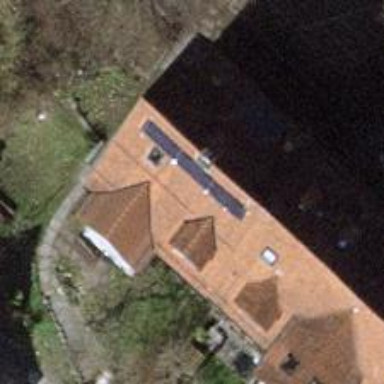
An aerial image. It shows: Building with gabled roof.